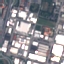
Land use / land cover: Industrial